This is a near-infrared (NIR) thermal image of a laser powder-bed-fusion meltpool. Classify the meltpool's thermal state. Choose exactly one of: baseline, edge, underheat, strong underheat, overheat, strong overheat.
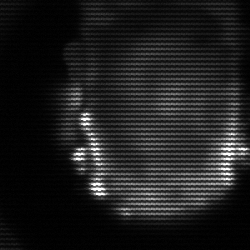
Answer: baseline